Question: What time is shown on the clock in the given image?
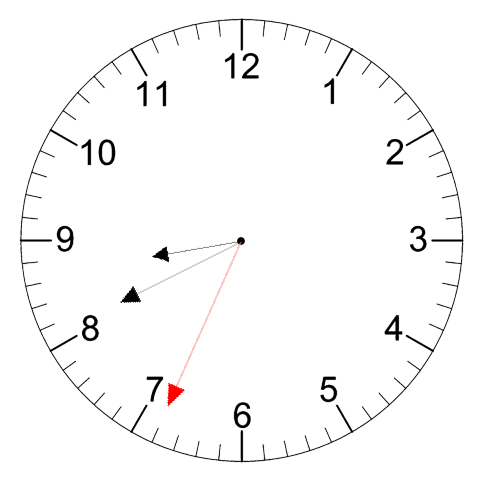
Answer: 08:40:34